Field crop: maize
Growth stage: 2
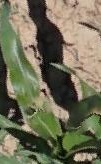
Species: maize